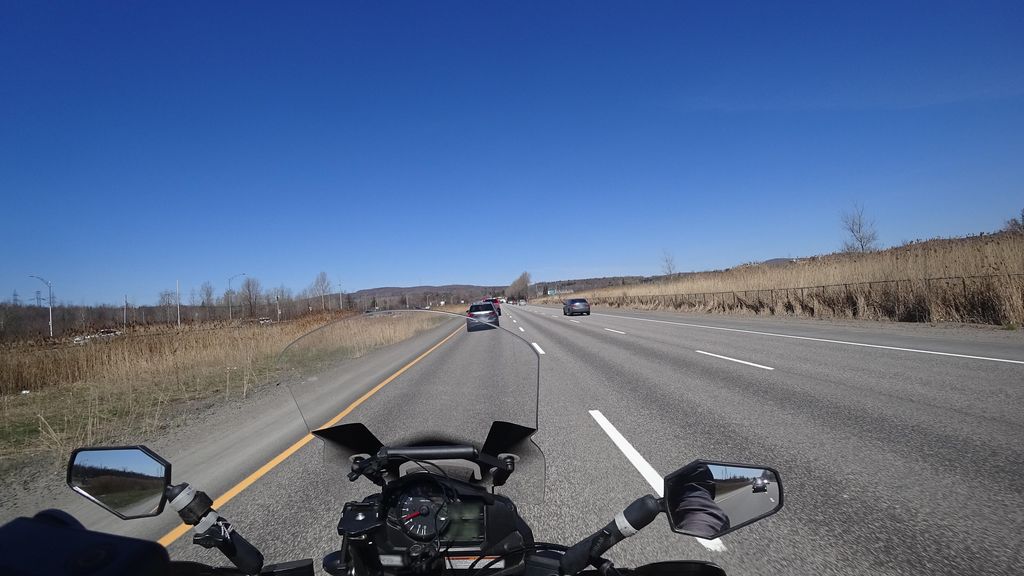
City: quebec_city